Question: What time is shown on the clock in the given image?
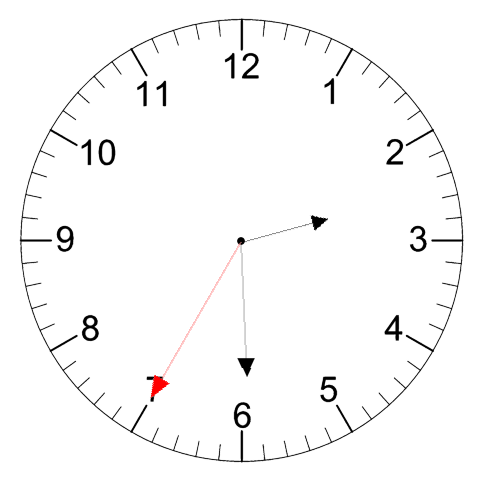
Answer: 02:29:35